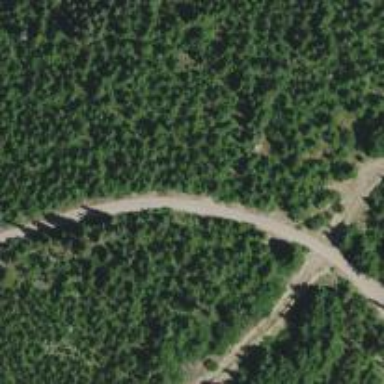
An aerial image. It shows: Unclassified road leading to backcountry Nordic skiing trail.